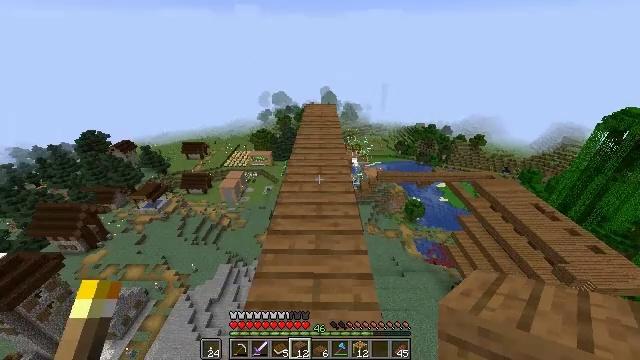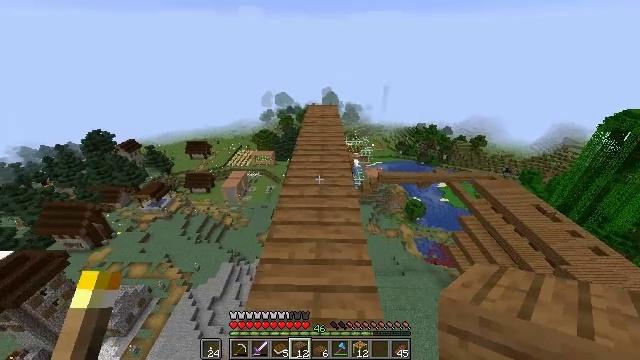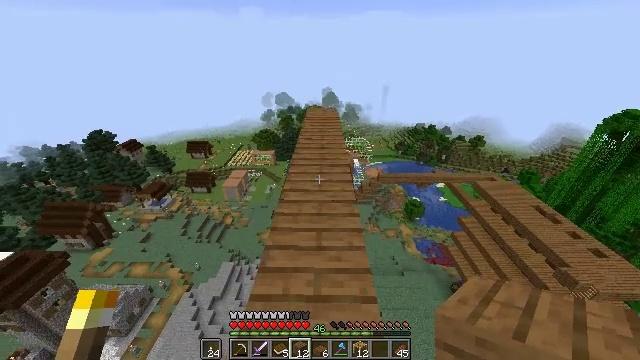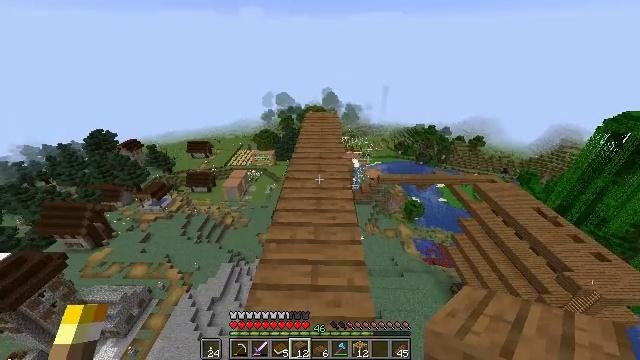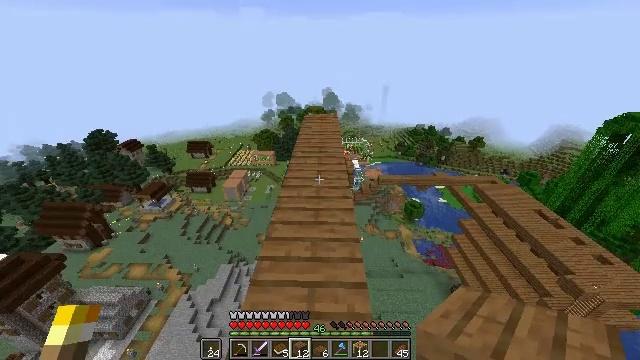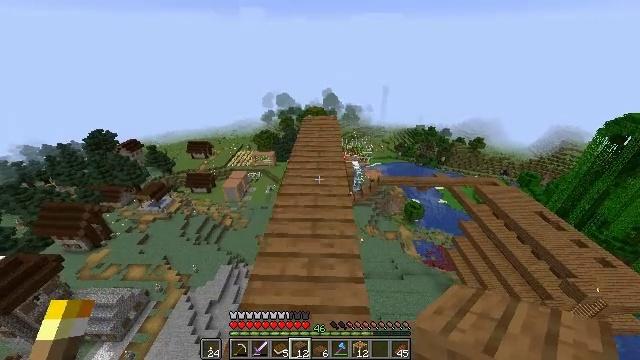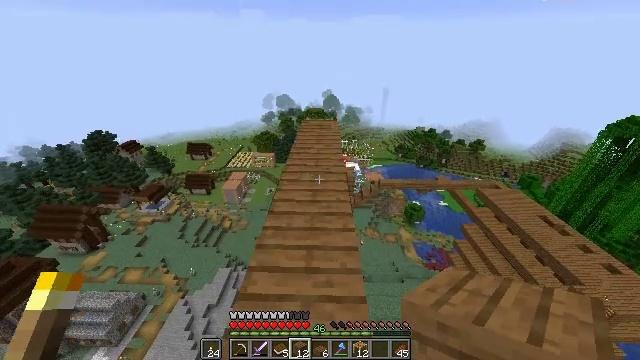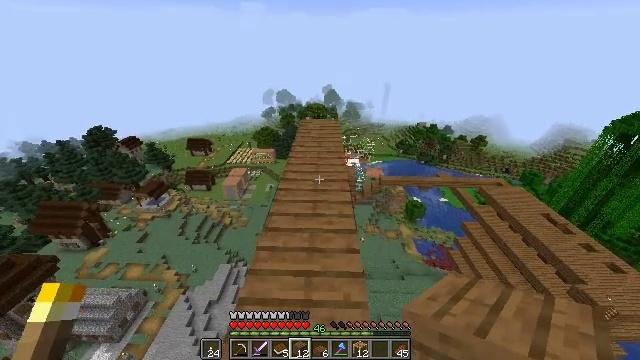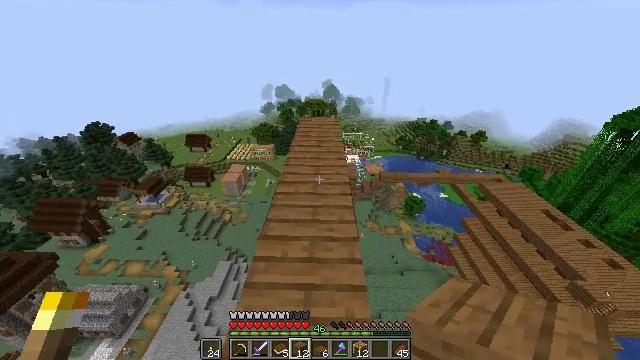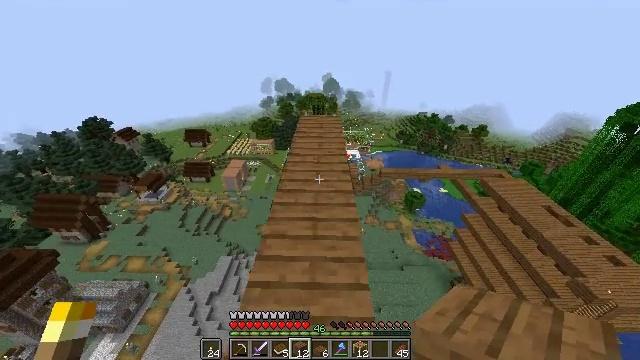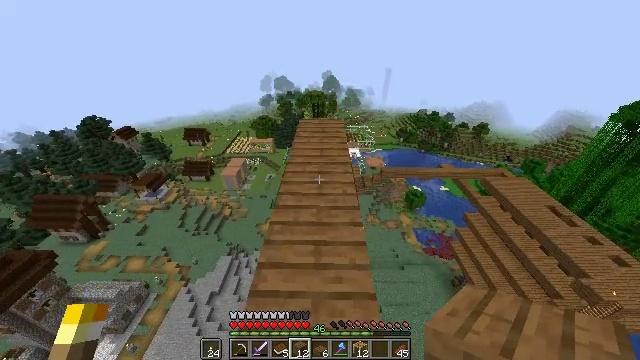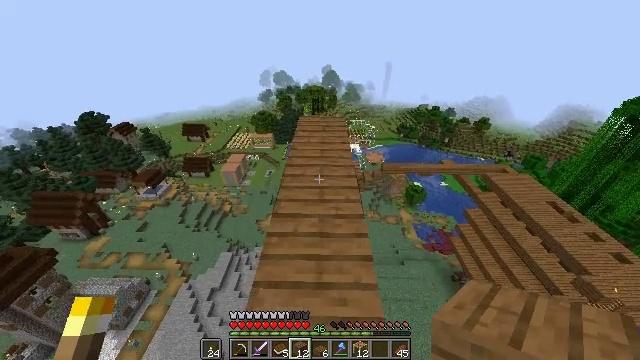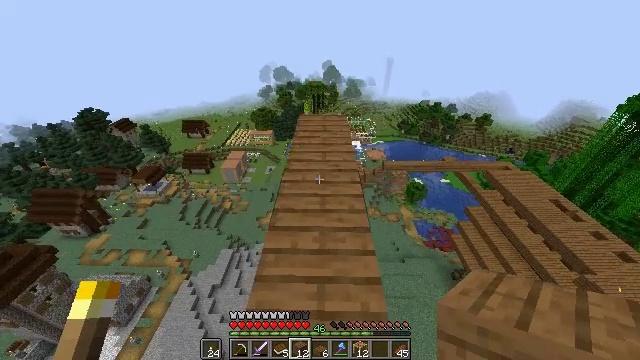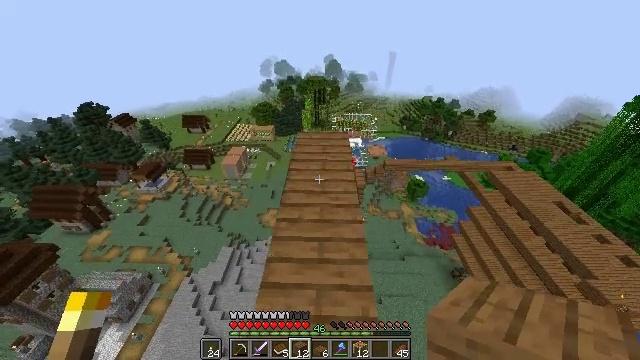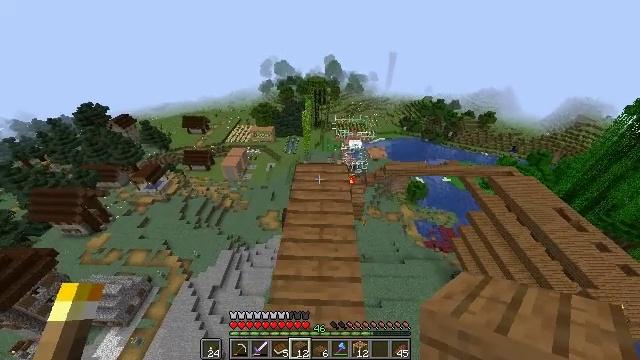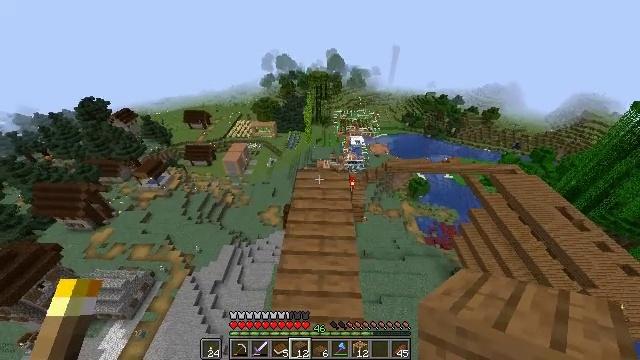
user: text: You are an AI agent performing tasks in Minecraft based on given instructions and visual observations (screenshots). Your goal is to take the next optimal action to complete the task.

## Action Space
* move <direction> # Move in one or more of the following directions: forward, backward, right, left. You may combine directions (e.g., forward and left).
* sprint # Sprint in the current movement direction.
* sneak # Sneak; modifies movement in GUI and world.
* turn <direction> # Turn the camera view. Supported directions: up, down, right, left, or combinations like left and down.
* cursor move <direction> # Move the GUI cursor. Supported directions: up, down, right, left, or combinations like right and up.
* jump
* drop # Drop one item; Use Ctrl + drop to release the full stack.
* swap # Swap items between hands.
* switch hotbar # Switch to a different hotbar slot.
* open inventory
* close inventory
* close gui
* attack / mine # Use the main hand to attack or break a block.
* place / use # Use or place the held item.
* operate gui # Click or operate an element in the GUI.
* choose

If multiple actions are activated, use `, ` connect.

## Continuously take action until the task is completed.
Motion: motion action
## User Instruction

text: Combine sticks and spruce planks to craft a spruce fence gate.
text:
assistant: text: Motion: move forward
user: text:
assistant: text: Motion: move forward, sprint
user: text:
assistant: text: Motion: move forward, sprint
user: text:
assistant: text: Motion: move forward, sprint
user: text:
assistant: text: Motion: move forward, sprint
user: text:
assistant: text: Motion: move forward
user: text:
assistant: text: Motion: move forward
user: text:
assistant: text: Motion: move forward, turn down
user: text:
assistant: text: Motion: move forward, turn down
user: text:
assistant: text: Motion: move forward, sprint
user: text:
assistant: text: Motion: move forward, sprint, turn down
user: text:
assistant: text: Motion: move forward, sprint, turn down
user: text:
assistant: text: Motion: move forward, turn down, jump
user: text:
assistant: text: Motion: move forward, jump
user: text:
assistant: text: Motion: move forward, turn down, jump
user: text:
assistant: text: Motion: move forward, jump
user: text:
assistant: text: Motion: move forward, jump
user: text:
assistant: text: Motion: move forward, turn down, jump
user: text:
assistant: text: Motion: move forward, turn down, jump
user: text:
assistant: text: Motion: move forward, turn down, jump
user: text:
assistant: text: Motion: move forward, turn down, jump
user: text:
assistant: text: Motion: move forward, jump
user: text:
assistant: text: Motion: move forward, sprint, turn down, jump
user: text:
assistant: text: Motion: move forward, sprint, turn down, jump
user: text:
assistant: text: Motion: move forward, sprint, turn down, jump
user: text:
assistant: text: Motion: move forward, sprint, turn down, jump
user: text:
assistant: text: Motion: move forward, jump
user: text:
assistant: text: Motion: move forward, turn down, jump
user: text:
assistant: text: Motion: move forward, turn right and down, jump
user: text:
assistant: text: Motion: move forward, jump